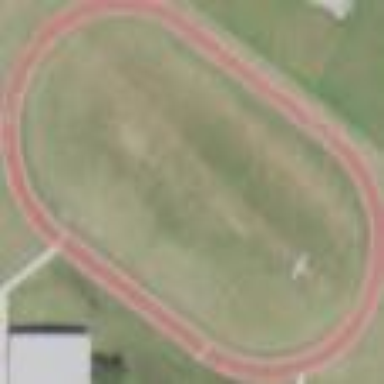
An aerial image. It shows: Track in leisure land.